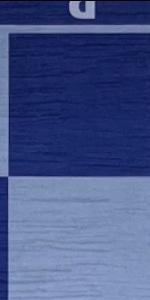
Label: Empty